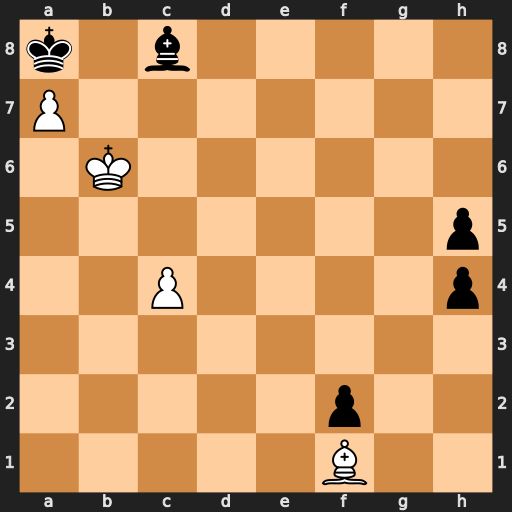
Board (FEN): k1b5/P7/1K6/7p/2P4p/8/5p2/5B2
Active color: w
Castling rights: -
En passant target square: -
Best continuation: Bg2+ Bb7 Bxb7#